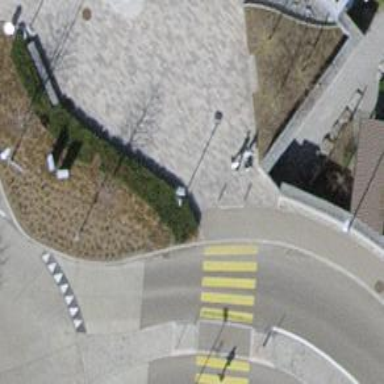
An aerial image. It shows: Bollard barrier.